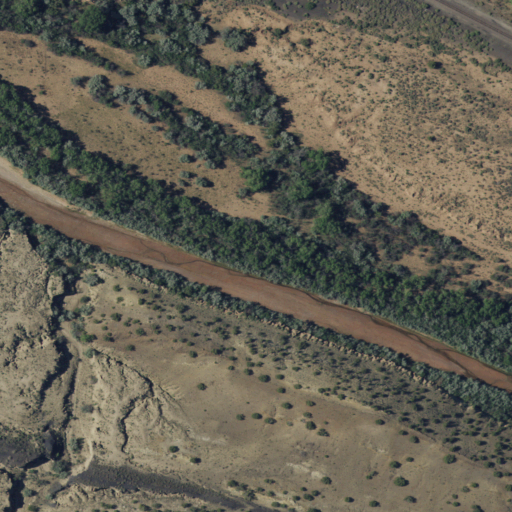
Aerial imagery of valley in New Mexico named Waldo Gulch containing shrub and woody wetlands